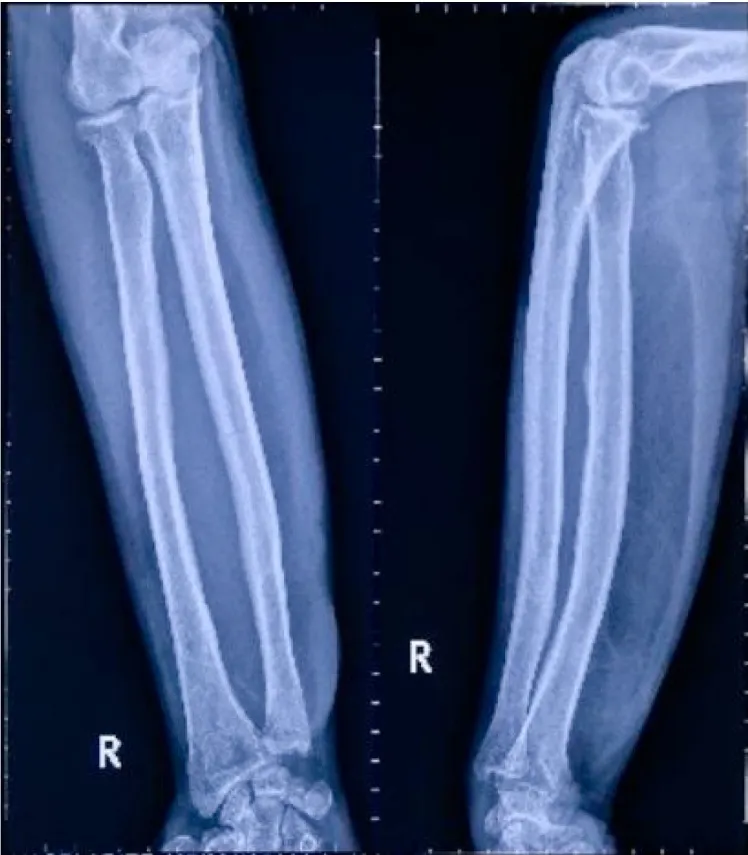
A more radiolucent soft tissue mass compared to surroundings on the volar part of right forearm on the level of proximal shaft radius-ulna to metaphyseal region of distal radius-ulna. Cortical thickening was noted on mid-shaft radius. No bony destruction or lesions were observed.
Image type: radiology (x_ray)